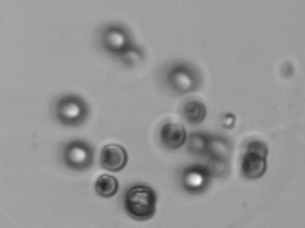
Label: Phaeocystis